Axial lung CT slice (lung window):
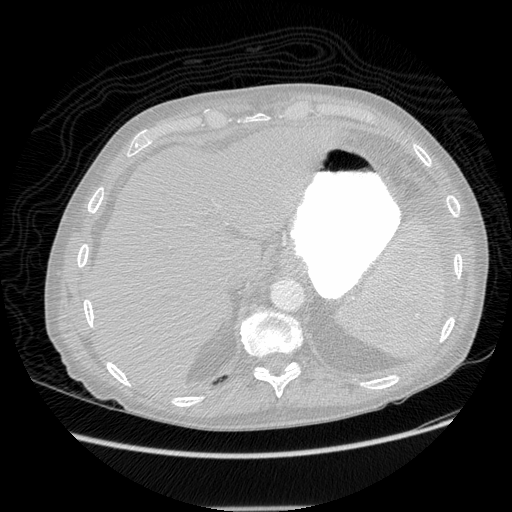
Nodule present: no